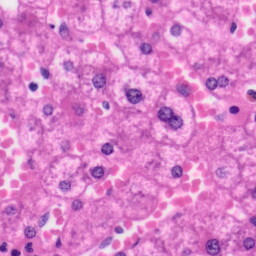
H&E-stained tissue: Liver